Question: I'm trying to get two icons in separate spans next to an input.
Example here: <URL>
However, the second icon doesn't show up...
In the end I want the input and the two spans on the same line and I need to be able to hide/show the spans.
update: Got the icons to show but not working with ui-state-error
I have the exact code here:
<URL>
and get this:

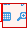
Answer: '<span>' has to have an '</span>' at the end. '<span />' is not valid.